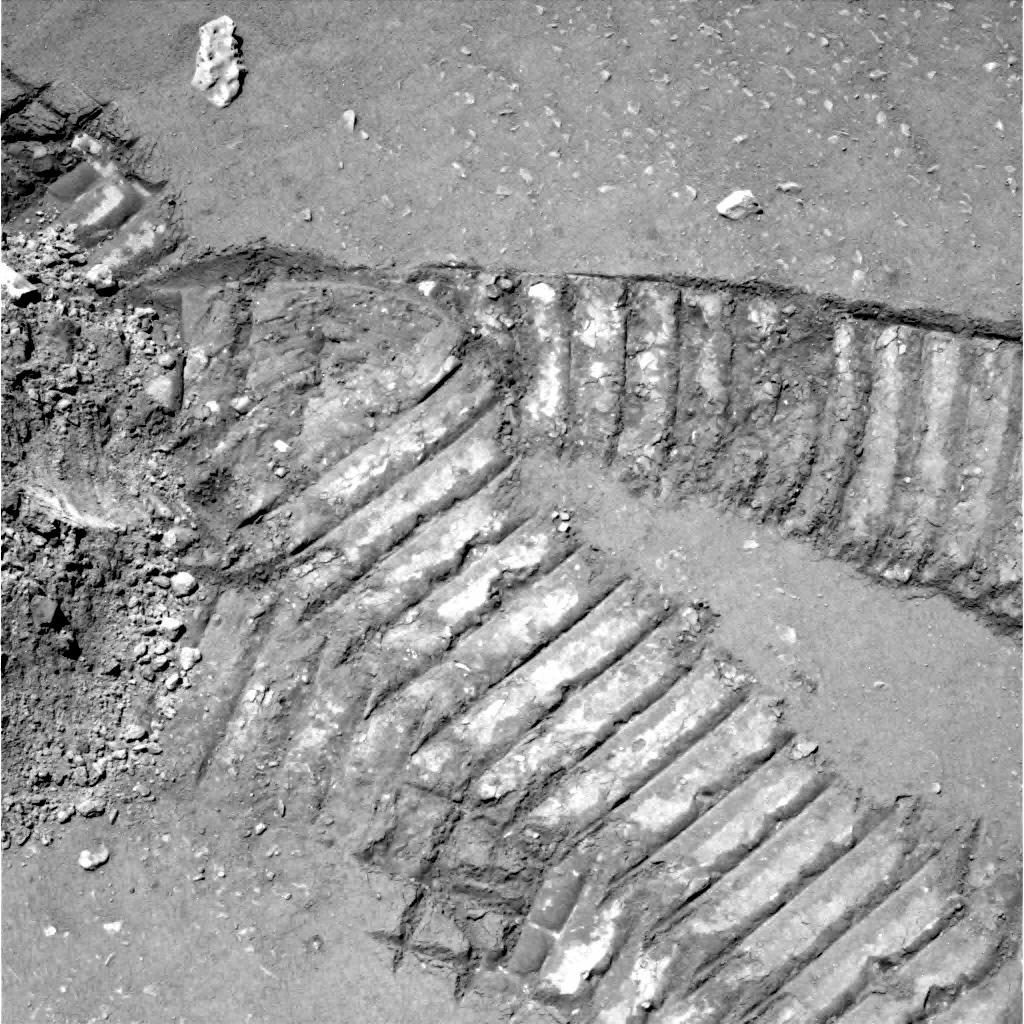
Terrain classes present: Gravel / Sand / Soil, Rock, Track